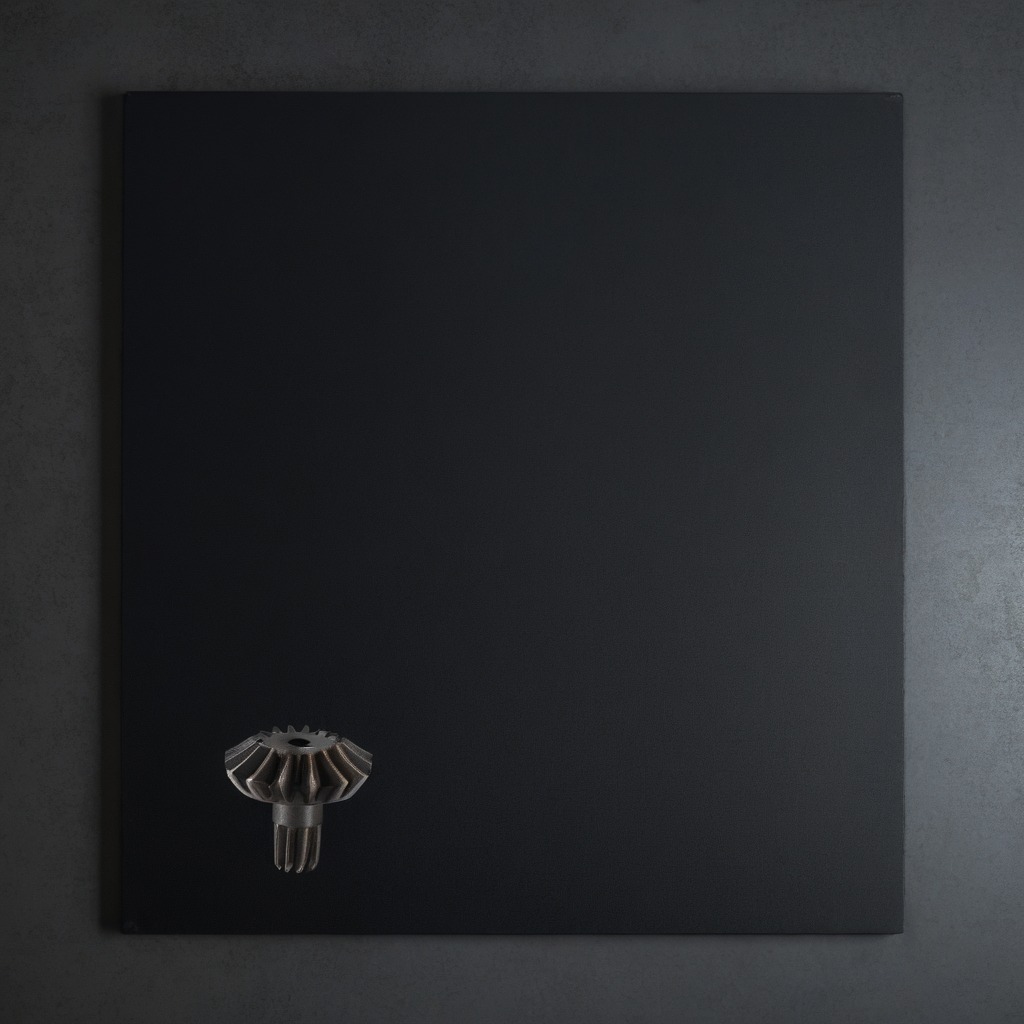
A steel gear with teeth is lying on a clean granite tabletop covered with a black rubber mat inside a workshop at night dim ambient light soft shadows worn but beneath the mat.